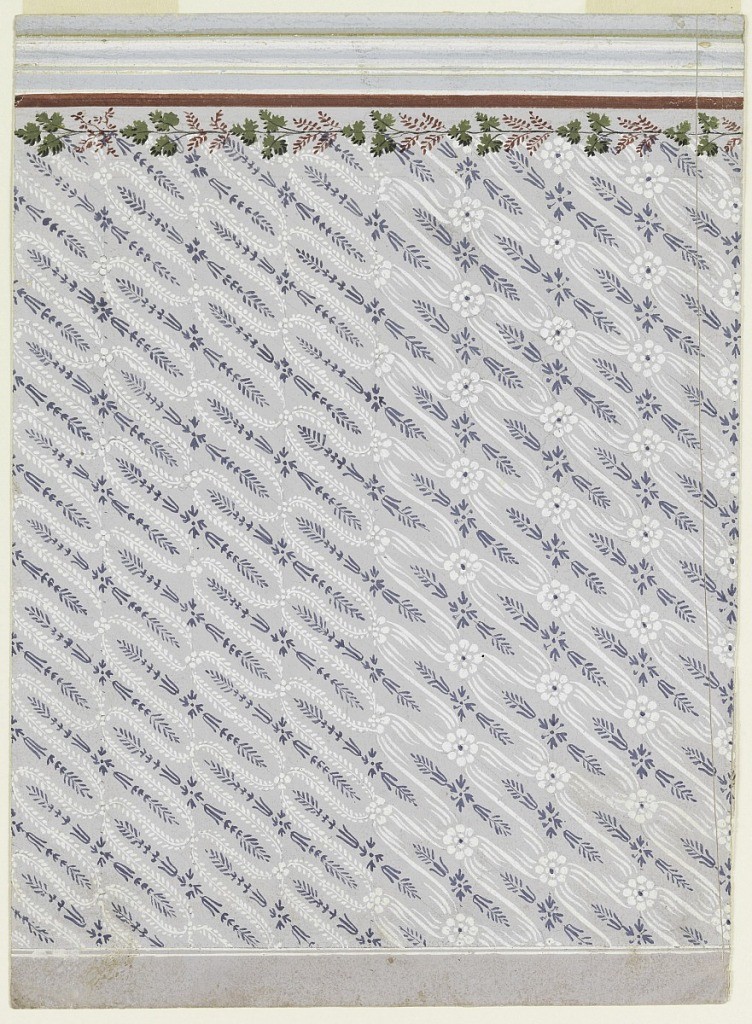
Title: Wallpaper Design
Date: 1840–60
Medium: Brush and gouache, graphite on white paper
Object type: Drawing
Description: The gray panel is decorated with vertical rows of rising waves, which are connected horizontally by petals. The waves consist of leaf boughs, and the petals are small sized, at left, of an indistinct material but great petals, at right. Rosettes between boughs, of different designs at left and at right, decorate the oblique low-pointed ovoids. A stem with alternate pairs of red and of vine leaves lies across the top; its upper part is shown against the gray background.